Aerial crown-view tile of a tropical tree (Barro Colorado Island, Panama), acquired 20240918:
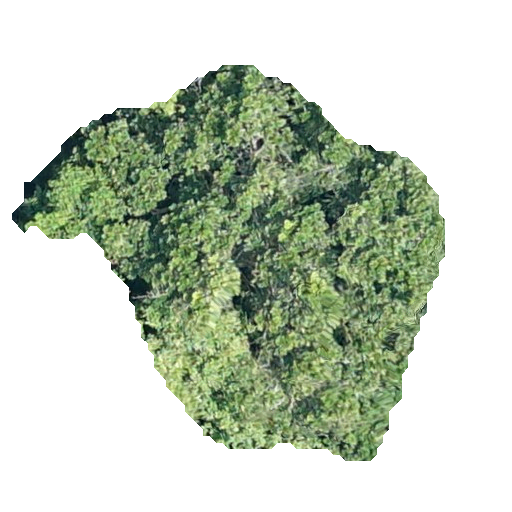
Species: Anacardium excelsum
GBIF accepted scientific name: Anacardium excelsum
Crown area: 163.114 m²